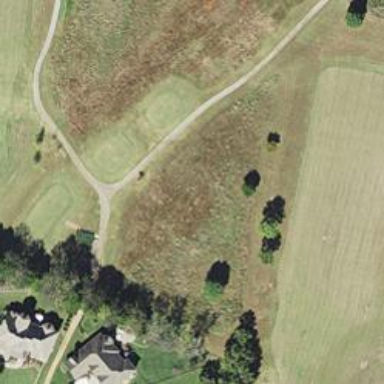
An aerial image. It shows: Golf tee on grassy land.